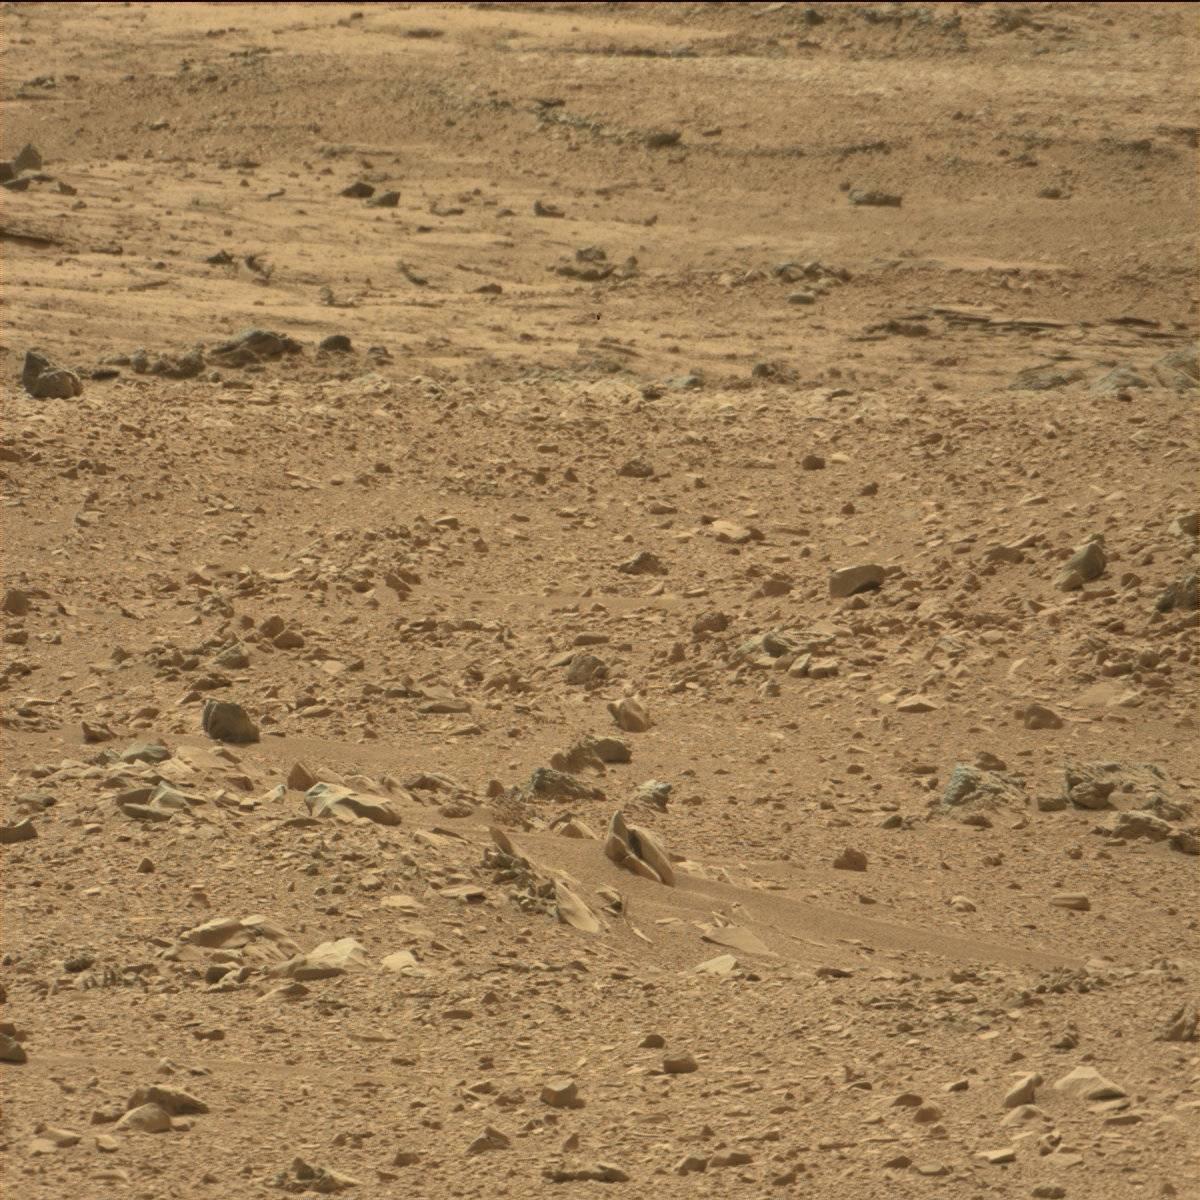
Terrain classes present: Bedrock, Rock, Sand / Soil